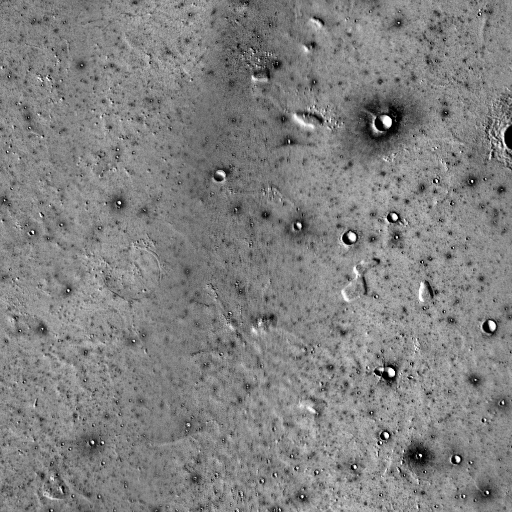
Crater classes present: Background, Other, Buried, Secondary